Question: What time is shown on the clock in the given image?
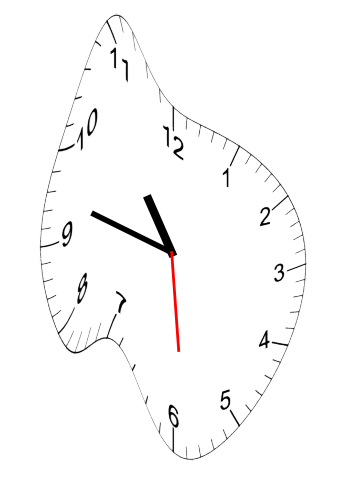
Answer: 10:47:29